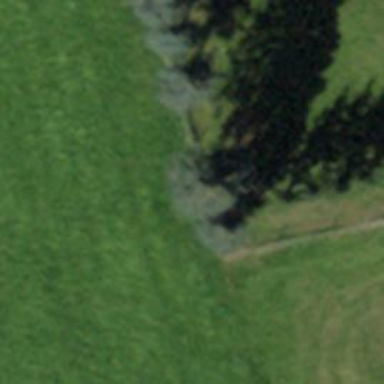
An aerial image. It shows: Row of evergreen trees with needle-leaved foliage.